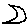
Label: moon